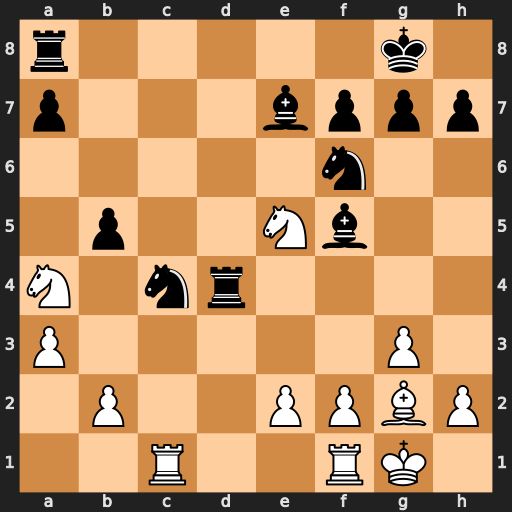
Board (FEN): r5k1/p3bppp/5n2/1p2Nb2/N1nr4/P5P1/1P2PPBP/2R2RK1
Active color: w
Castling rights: -
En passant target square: -
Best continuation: Nc6 Rd7 Nxe7+ Rxe7 Bxa8